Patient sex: M
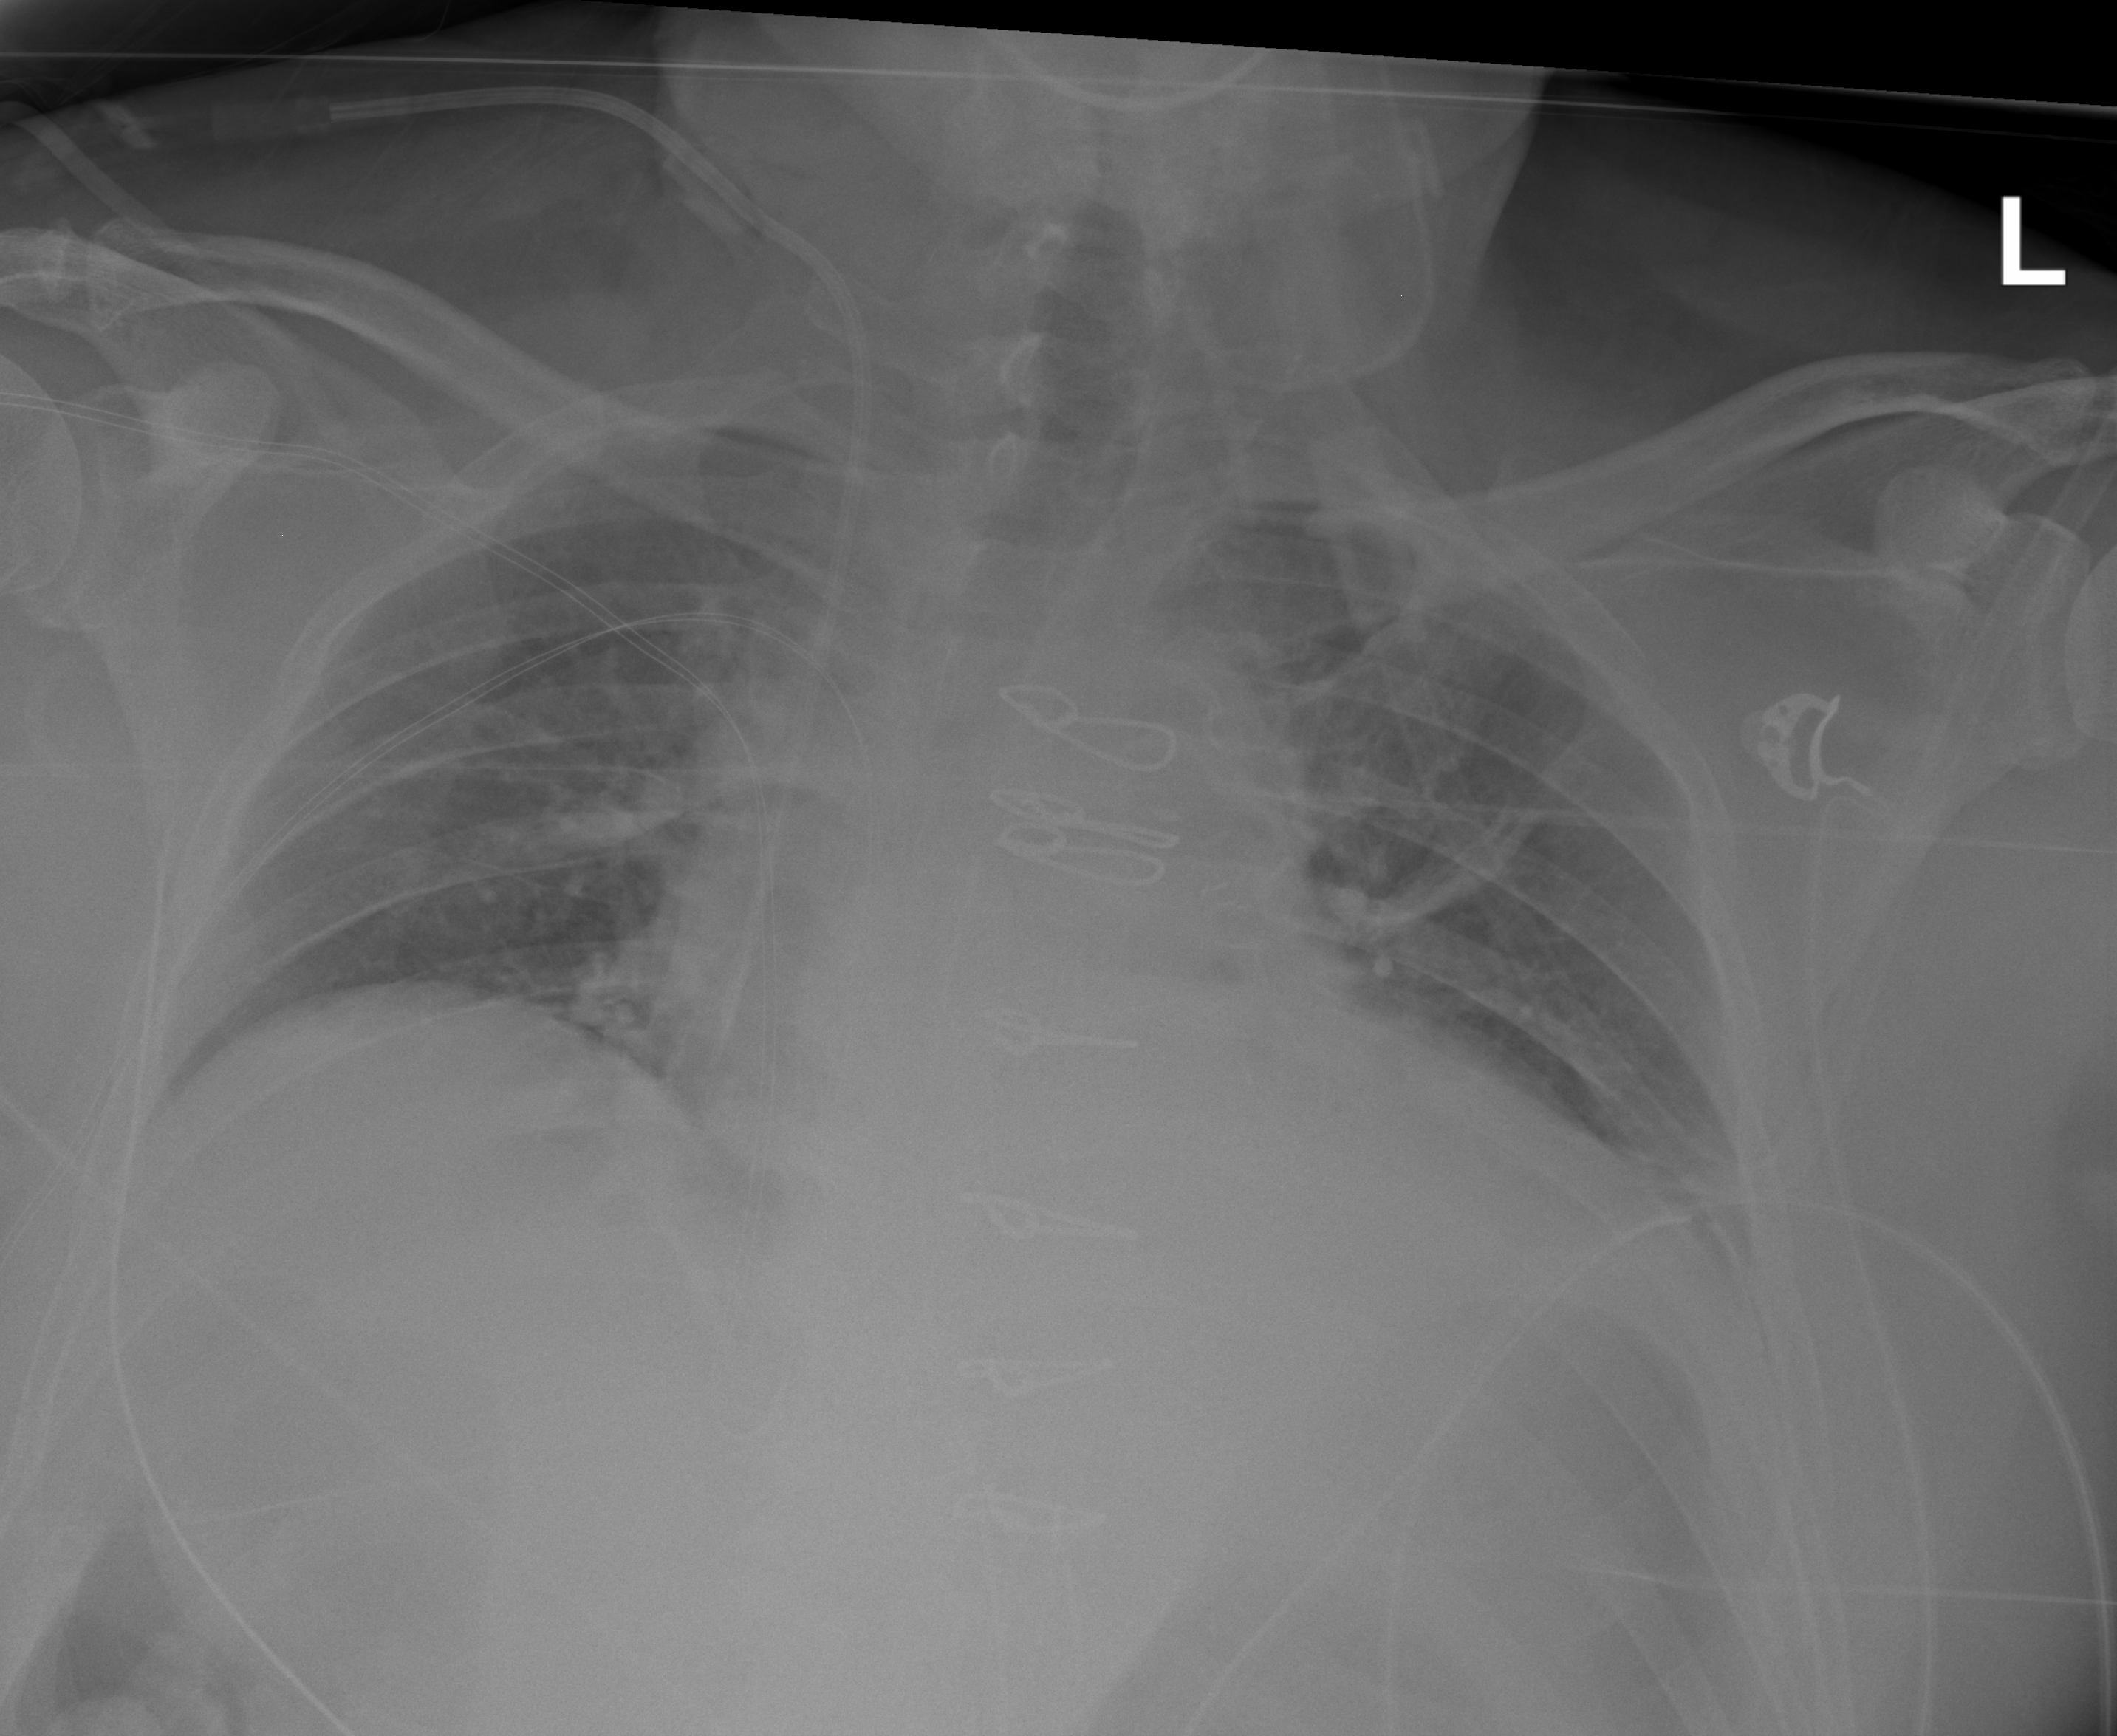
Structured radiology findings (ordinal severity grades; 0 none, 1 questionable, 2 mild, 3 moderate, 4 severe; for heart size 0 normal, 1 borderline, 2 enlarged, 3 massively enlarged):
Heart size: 2
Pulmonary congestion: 2
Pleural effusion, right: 1
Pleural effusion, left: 1
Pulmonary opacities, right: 0
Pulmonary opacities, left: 0
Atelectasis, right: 2
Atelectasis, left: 3